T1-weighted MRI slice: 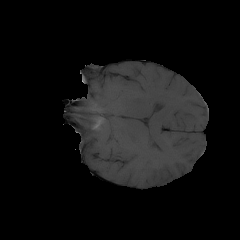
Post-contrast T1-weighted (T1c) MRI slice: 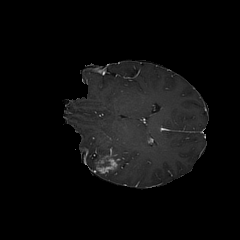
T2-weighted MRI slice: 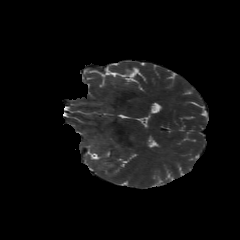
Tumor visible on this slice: yes